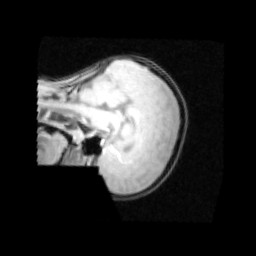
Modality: PDw
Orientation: sagittal
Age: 9
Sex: female
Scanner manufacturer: siemens
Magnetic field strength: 3 T
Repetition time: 0.25 s
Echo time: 0.00103 s